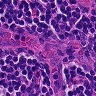
Metastatic tissue present: no